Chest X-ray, PA view. Patient: 40 years old, sex F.
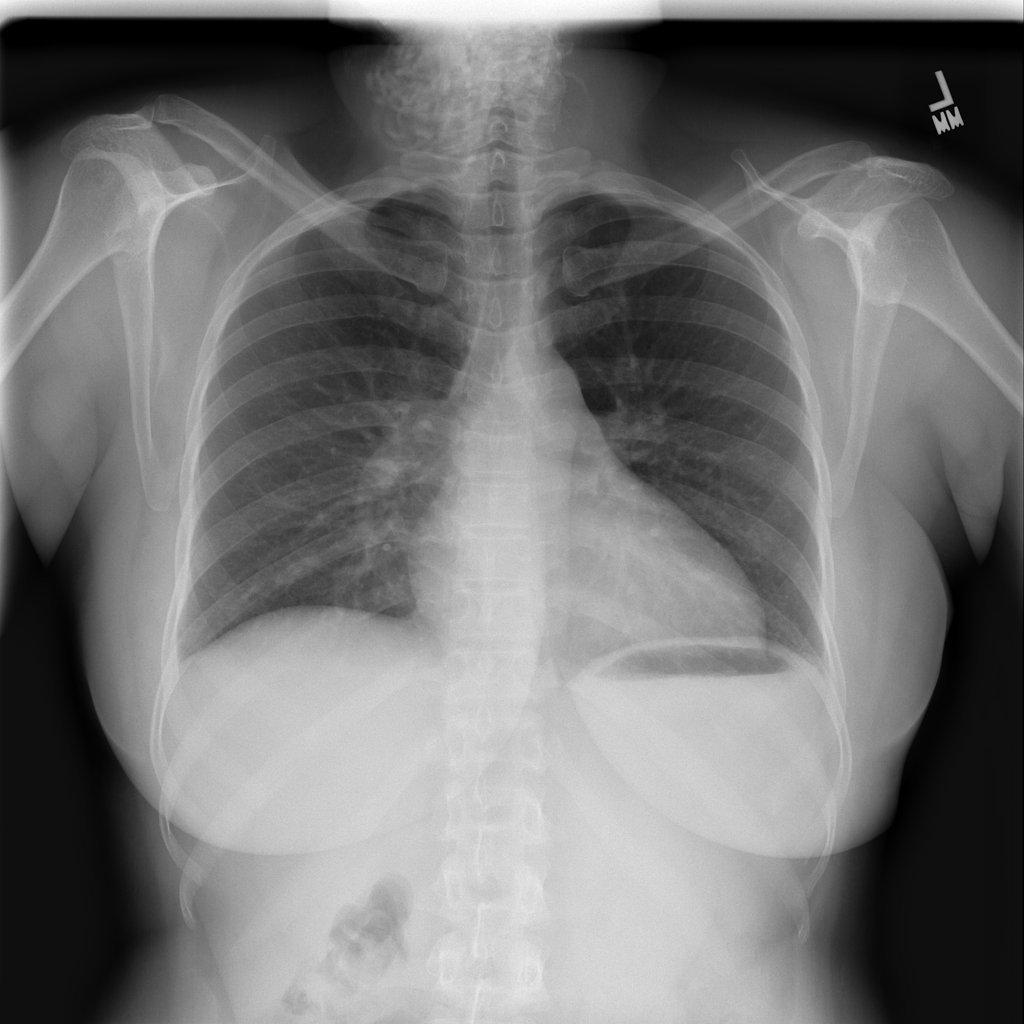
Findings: No Finding